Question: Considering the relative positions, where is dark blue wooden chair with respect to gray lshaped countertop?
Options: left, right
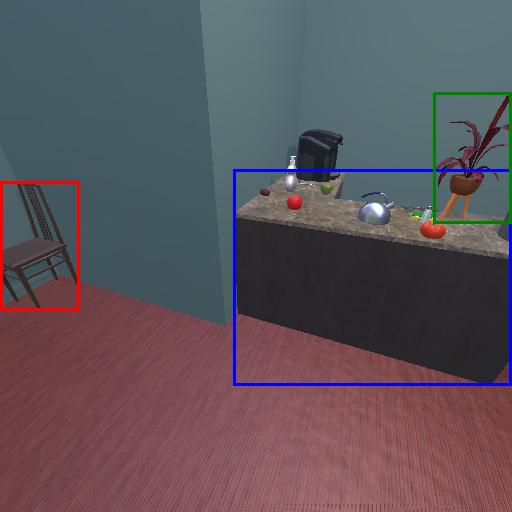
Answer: left